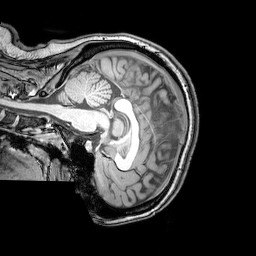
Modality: T1w
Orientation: sagittal
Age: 24
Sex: female
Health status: healthy
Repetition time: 0.081 s
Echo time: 0.037 s